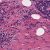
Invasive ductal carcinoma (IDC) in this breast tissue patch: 0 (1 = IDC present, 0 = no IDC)